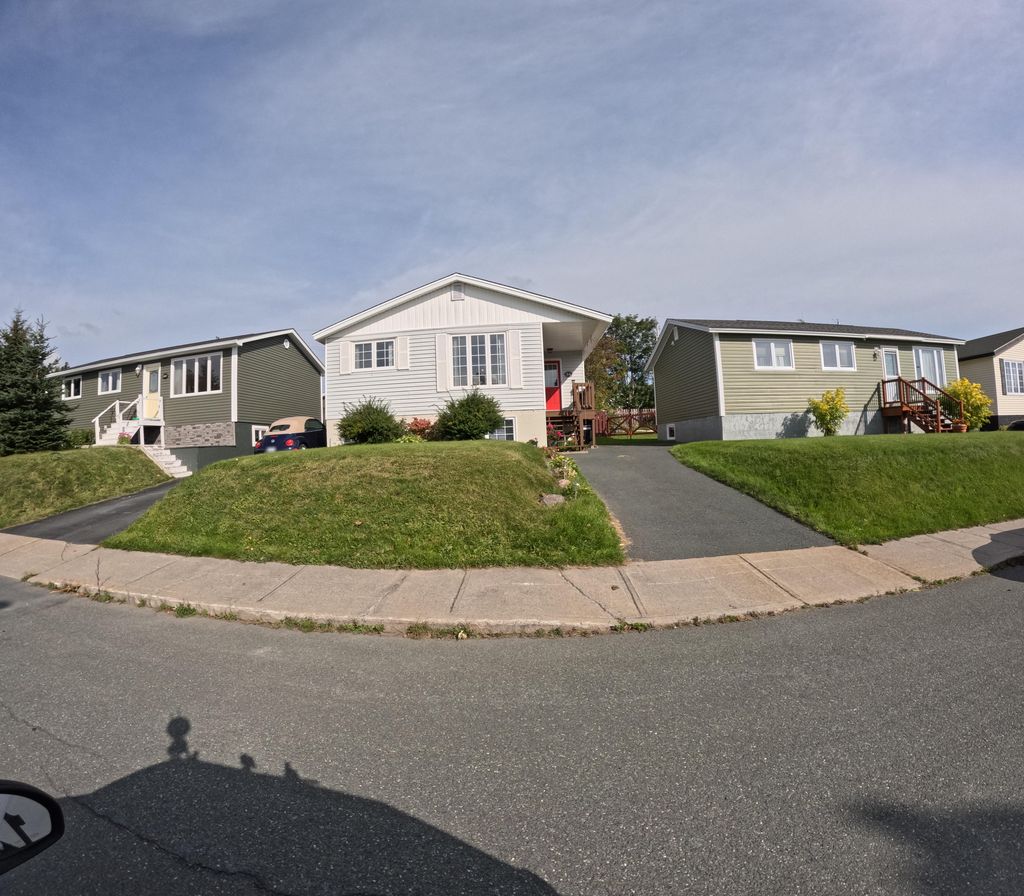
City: st_johns